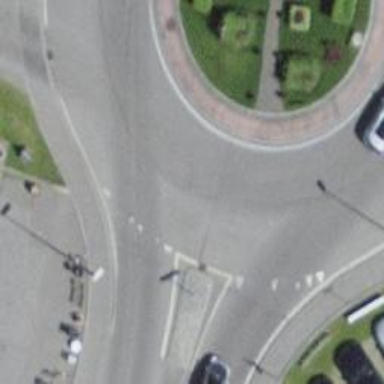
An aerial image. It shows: Secondary link road.